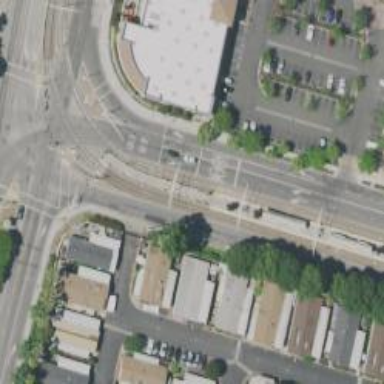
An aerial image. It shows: Light rail railway with electrified contact line.